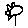
Label: flower